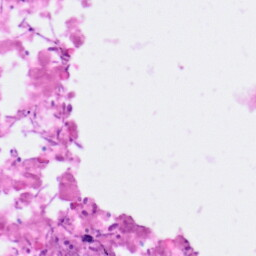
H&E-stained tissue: Pancreatic